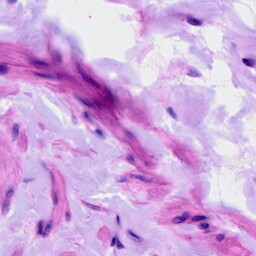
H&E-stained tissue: Ovarian